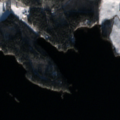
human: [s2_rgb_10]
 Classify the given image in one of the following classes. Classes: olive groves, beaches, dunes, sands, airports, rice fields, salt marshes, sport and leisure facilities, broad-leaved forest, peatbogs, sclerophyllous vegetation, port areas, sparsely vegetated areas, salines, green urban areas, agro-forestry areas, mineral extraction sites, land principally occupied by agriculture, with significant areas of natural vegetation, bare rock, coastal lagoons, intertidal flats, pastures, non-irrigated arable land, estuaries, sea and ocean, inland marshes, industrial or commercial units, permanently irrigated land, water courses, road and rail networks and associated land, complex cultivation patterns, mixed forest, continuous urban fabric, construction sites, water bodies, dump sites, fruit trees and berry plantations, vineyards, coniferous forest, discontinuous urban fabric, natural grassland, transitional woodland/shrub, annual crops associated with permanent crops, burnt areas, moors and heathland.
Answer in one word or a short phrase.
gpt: land principally occupied by agriculture, with significant areas of natural vegetation, broad-leaved forest, mixed forest, water bodies